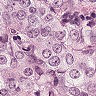
Metastatic tissue present: yes